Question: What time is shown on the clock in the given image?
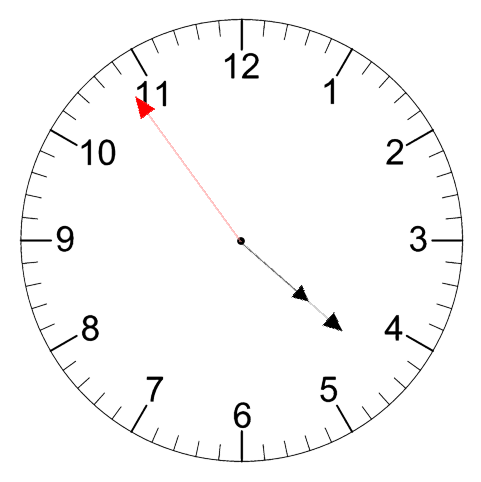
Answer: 04:21:54